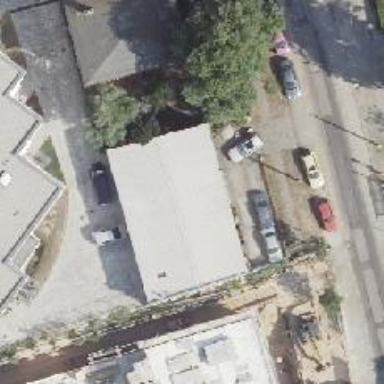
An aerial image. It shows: Car repair shop.